Field crop: tomato
Growth stage: 1
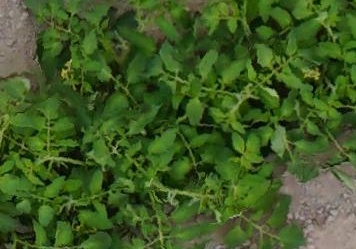
Species: tomato